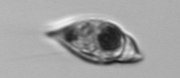
Label: Amphidinium